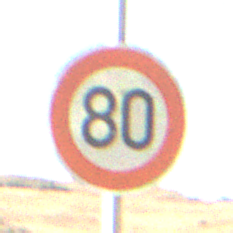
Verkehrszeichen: Geschwindigkeit80
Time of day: MorningAfternoon
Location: Outdoor (Nature)
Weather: PartlyCloudy
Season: NotSpecified
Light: Natural